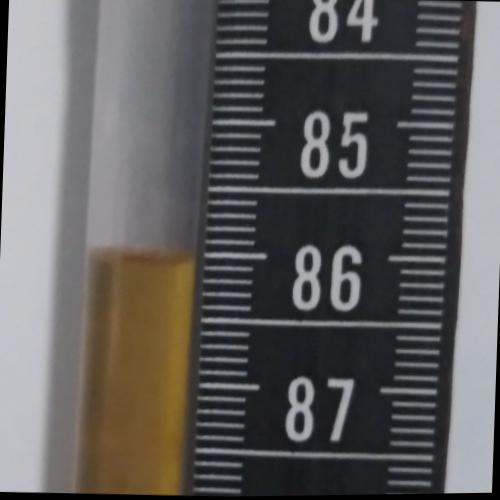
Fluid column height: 86.1 cm